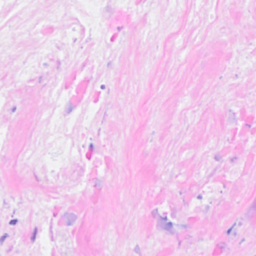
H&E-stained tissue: Breast